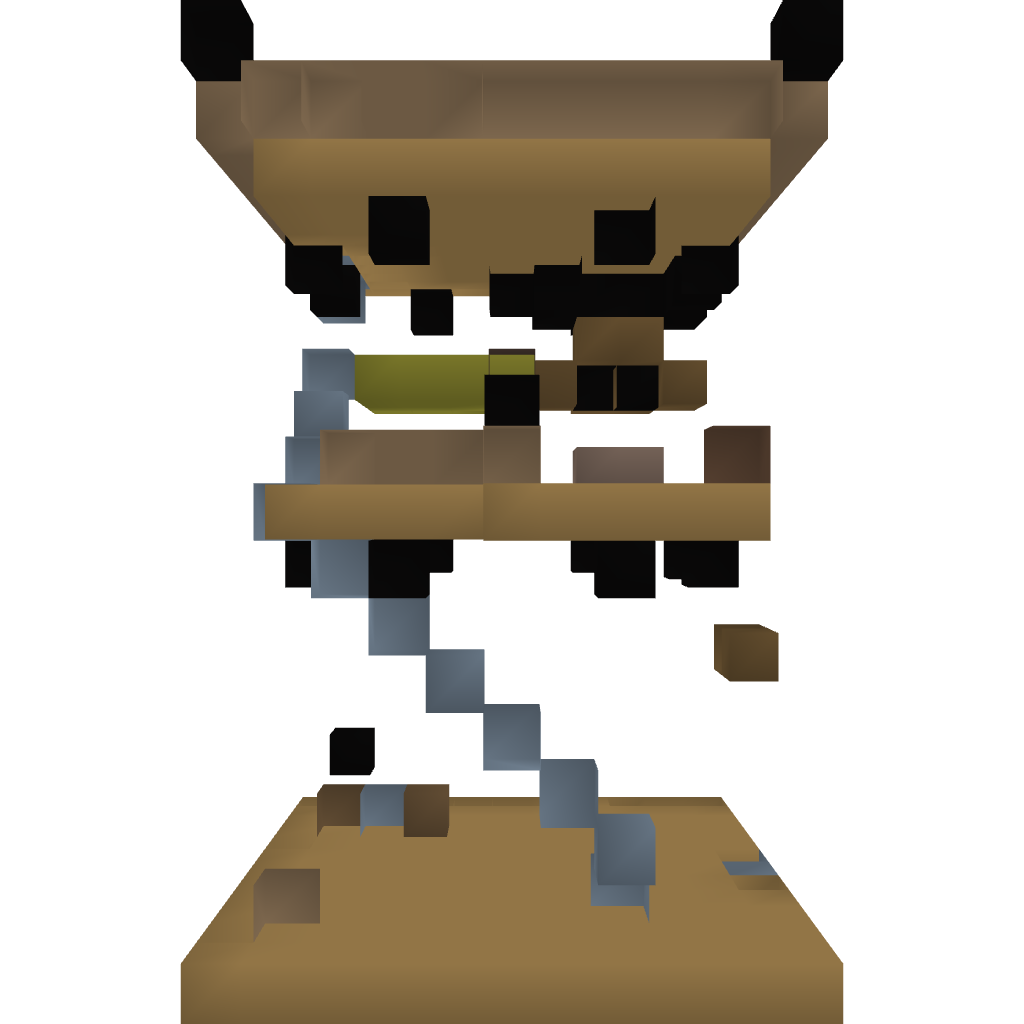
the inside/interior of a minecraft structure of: Modern House